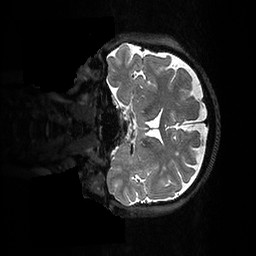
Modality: T2w
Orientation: coronal
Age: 49
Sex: female
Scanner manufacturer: ge
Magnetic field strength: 3 T
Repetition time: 3.202 s
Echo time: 0.06562 s